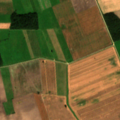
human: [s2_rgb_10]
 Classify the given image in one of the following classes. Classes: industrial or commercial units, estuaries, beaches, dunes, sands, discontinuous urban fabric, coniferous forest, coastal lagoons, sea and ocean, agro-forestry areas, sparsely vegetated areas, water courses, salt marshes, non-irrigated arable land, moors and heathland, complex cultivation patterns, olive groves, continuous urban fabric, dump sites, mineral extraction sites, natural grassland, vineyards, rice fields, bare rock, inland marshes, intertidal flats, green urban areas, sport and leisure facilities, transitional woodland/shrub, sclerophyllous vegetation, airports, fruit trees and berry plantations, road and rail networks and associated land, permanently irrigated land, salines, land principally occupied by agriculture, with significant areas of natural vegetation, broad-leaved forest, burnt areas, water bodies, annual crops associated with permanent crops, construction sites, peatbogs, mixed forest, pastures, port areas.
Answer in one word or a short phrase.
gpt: non-irrigated arable land, pastures